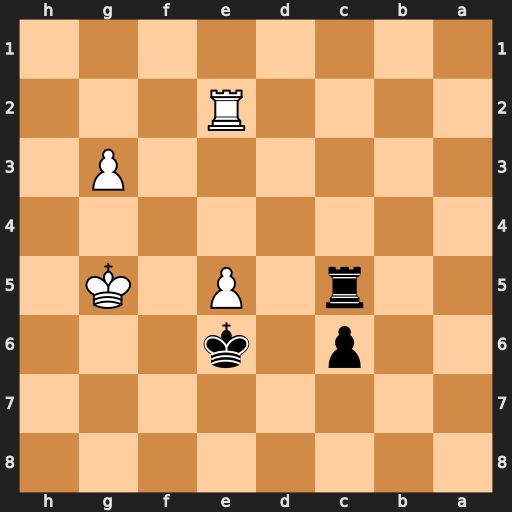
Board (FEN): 8/8/2p1k3/2r1P1K1/8/6P1/4R3/8
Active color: b
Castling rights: -
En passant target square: -
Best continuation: Rxe5+ Rxe5+ Kxe5 Kg4 Ke4 Kh3 c5 Kg2 c4 Kf1 Kd3